Interaction volume radius: 5 \u00c5
Interaction volume height: 35 \u00c5
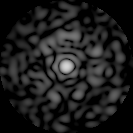
Disorder parameter: 0.8404